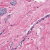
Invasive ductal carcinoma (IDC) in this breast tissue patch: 0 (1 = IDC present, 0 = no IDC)